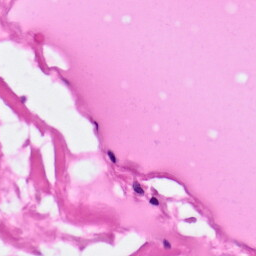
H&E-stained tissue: Pancreatic